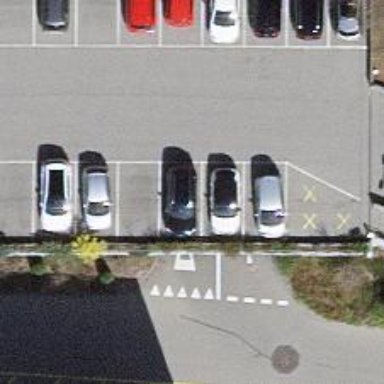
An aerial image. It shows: Parking area.